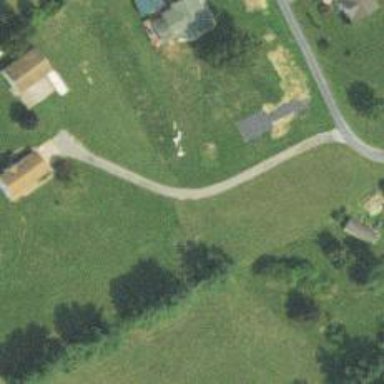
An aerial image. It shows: Driveway.